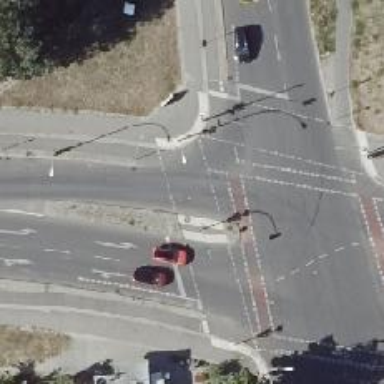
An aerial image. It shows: Road crossing with traffic signals.